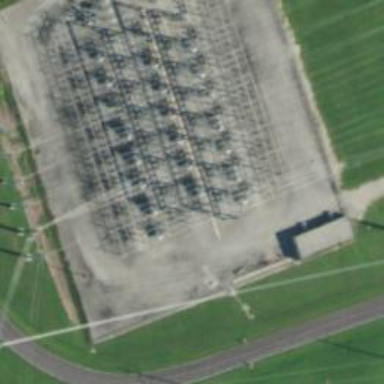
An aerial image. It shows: Switch for power supply.